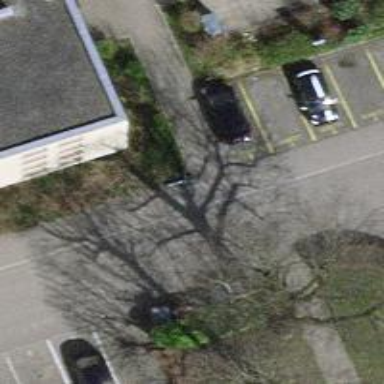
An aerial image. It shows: Paved footway.